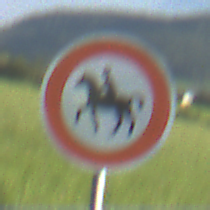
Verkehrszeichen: VerbotReiter
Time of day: MorningAfternoon
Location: Outdoor (Nature)
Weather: PartlyCloudy
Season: NotSpecified
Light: Natural